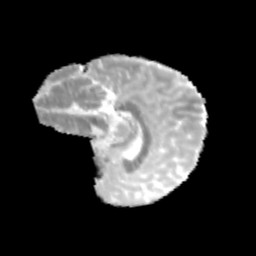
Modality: MD
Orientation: sagittal
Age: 11
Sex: female
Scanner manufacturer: siemens
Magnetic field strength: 3 T
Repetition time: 3.8 s
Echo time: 0.07 s